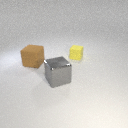
small yellow rubber cube behind large gray metal cube